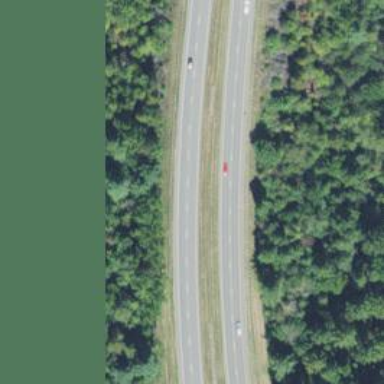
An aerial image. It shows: Trunk highway.